Question: I have multiple markers with its information on the map. By tapping on a particular marker it shows information.
Below is the code for adding multiple markers:
'''
for (int i = 0; i < list.size(); i++) {
MarkerOptions markerOptions = new MarkerOptions();
HashMap<String, String> hmPlace = list.get(i);
double lat = Double.parseDouble(hmPlace.get("lat"));
double lng = Double.parseDouble(hmPlace.get("lng"));
String name = hmPlace.get("place_name");
String vicinity = hmPlace.get("vicinity");
LatLng latLng = new LatLng(lat, lng);
markerOptions.position(latLng);
markerOptions.title(name + ":" + vicinity);
googleMap.addMarker(markerOptions);
}
'''
My output is seen like this:

When I tap on a marker it is not displaying the full text. Instead of that it shows me some text and after some dots display.
Is there any method in Google Map V2 to show the full text? I already use the 'title()' method of the "MarkerOptions" class.
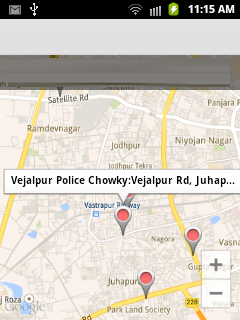
Answer: Thanks for helping.But I solved my issue.
Just create one class which extends InfoWindowAdapter.
'''
class MyInfoWindowAdapter implements InfoWindowAdapter {
private final View myContentsView;
private String name, vicinity;
public MyInfoWindowAdapter(String name, String vicinity) {
myContentsView = getLayoutInflater().inflate(
R.layout.custom_info_contents, null);
this.name = name;
this.vicinity = vicinity;
}
@Override
public View getInfoContents(Marker marker) {
TextView tvTitle = ((TextView) myContentsView
.findViewById(R.id.title));
tvTitle.setText(name);
TextView tvSnippet = ((TextView) myContentsView
.findViewById(R.id.snippet));
tvSnippet.setText(vicinity);
return myContentsView;
}
@Override
public View getInfoWindow(Marker marker) {
// TODO Auto-generated method stub
return null;
}
}
'''
And use setInfoWindowAdapter() method of GoogleMap.
'''
googleMap.setInfoWindowAdapter(new MyInfoWindowAdapter(name,
vicinity));
'''